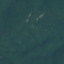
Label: Forest